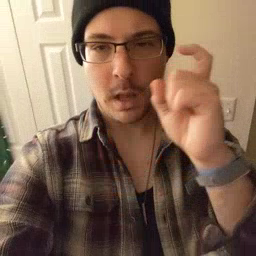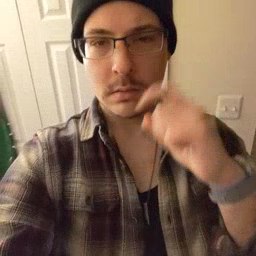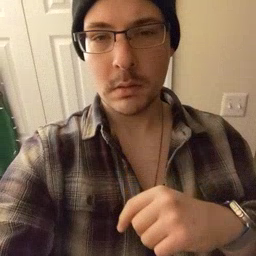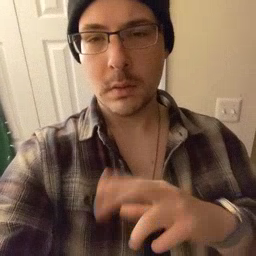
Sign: because